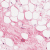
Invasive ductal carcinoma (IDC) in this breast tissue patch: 0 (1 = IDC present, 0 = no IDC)